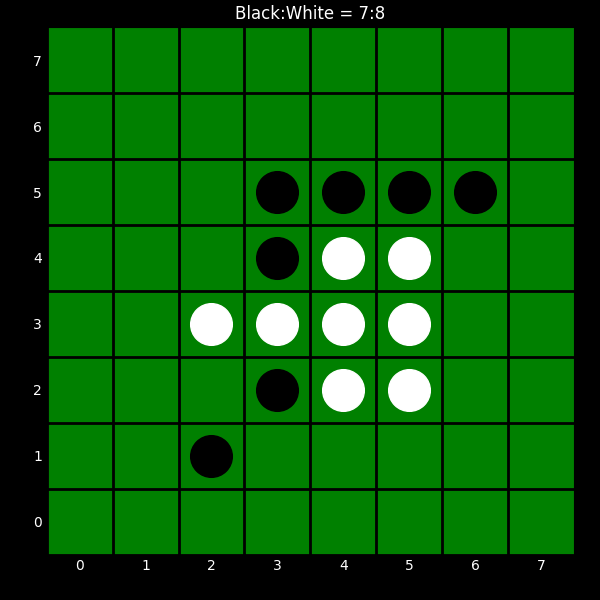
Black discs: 7
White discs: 8